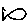
Label: fish